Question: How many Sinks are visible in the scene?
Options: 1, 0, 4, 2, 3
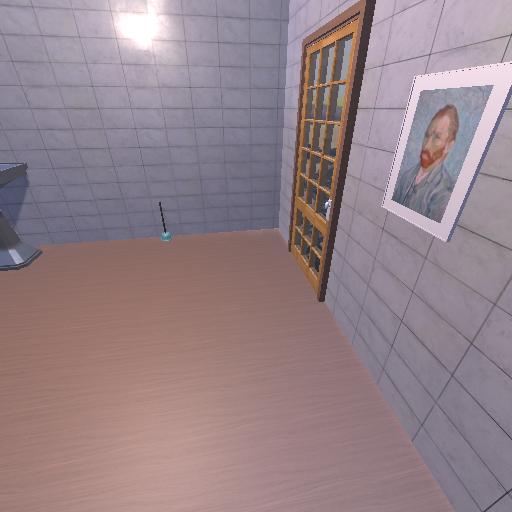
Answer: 1